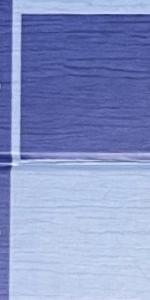
Label: Empty